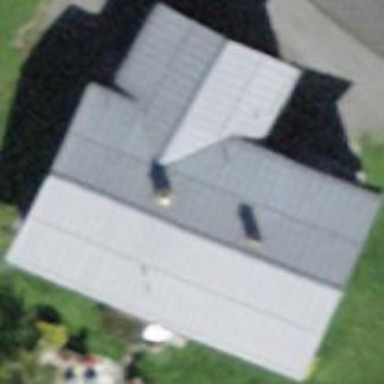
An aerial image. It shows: Building with tiled roof.